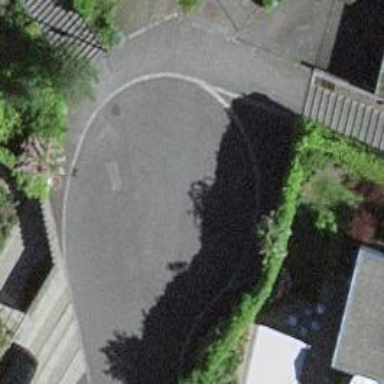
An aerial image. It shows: Paved footway.